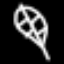
Label: leaf